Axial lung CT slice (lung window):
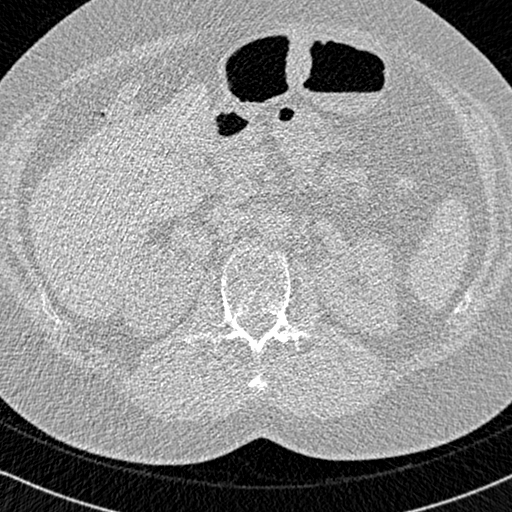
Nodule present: no